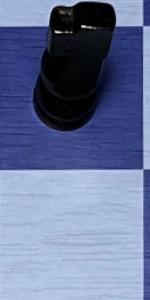
Label: Empty